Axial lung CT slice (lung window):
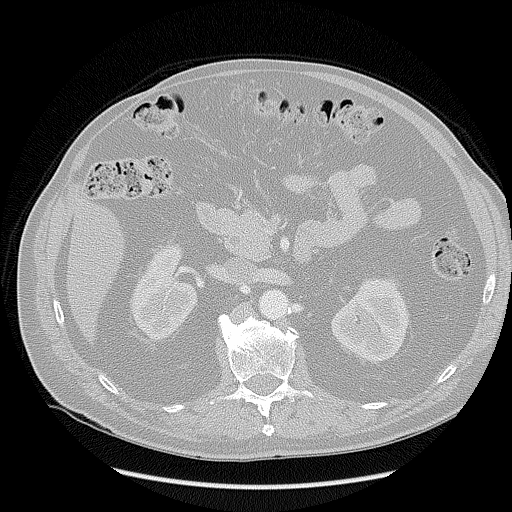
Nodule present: no